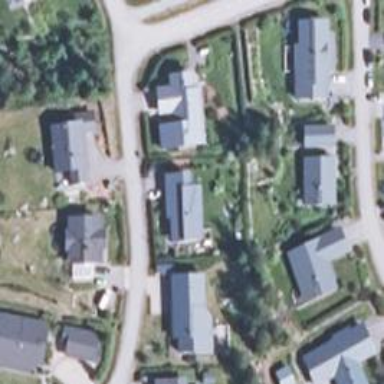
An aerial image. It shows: Living street.